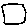
Label: square